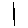
Label: line